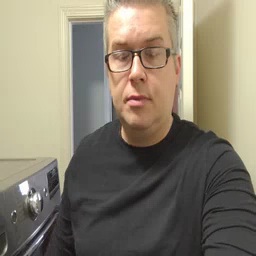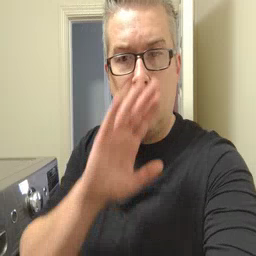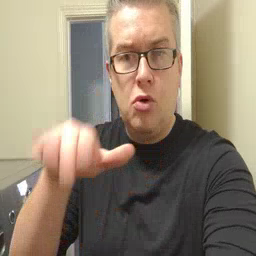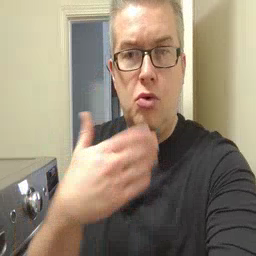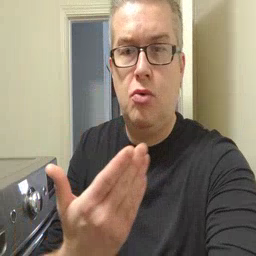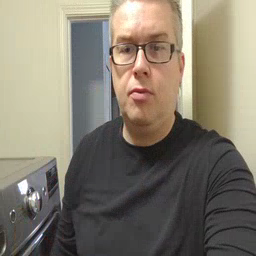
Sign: all